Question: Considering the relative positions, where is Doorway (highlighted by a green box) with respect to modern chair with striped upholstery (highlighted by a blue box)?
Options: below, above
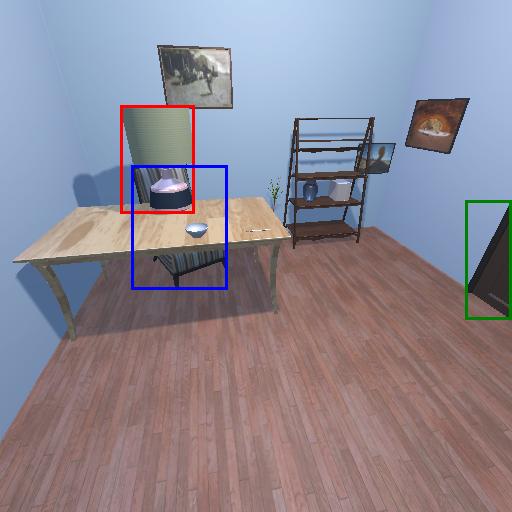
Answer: below